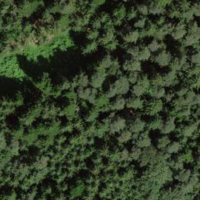
EUNIS habitat code: 43
Species observed at this site:
Falco subbuteo